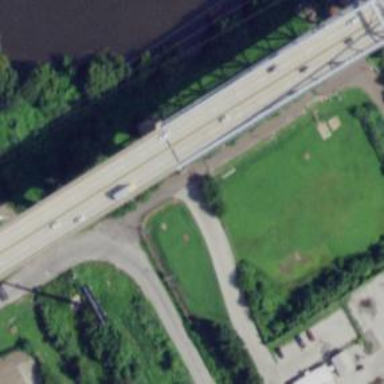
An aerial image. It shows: Truss bridge on trunk highway.